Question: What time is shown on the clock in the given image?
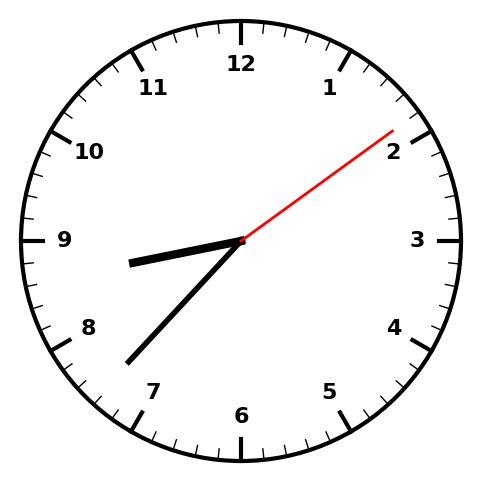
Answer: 08:37:09